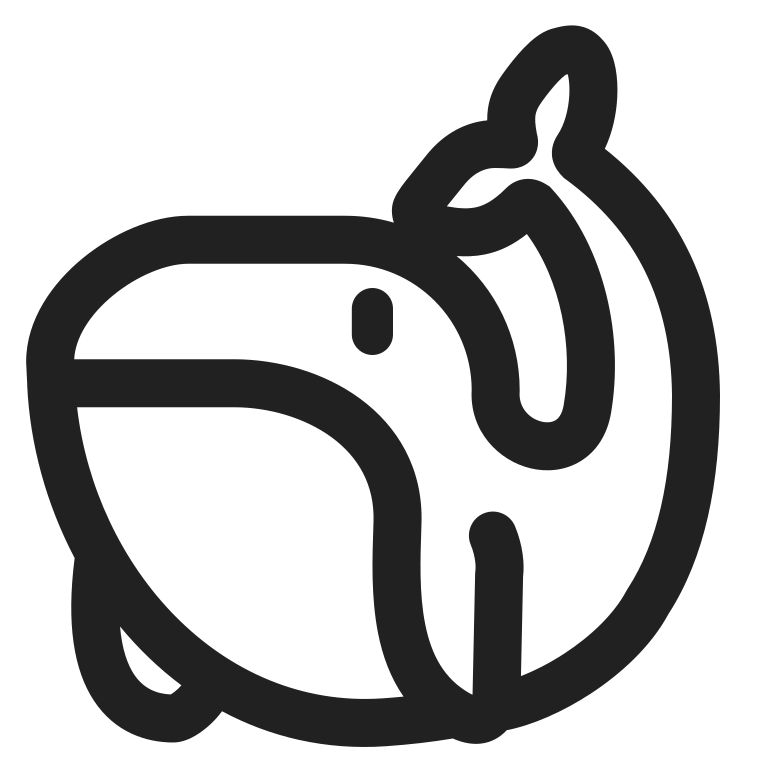
whale high contrast